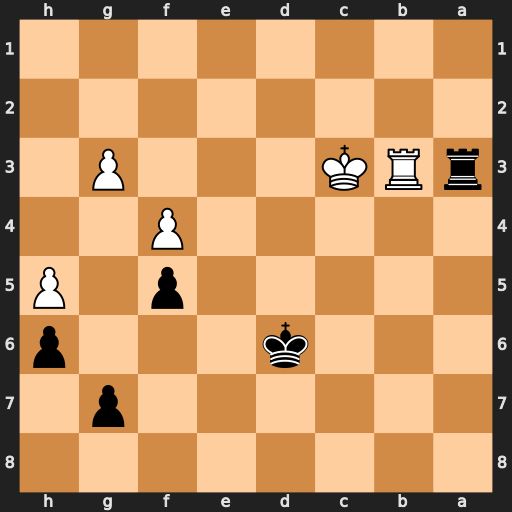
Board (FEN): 8/6p1/3k3p/5p1P/5P2/rRK3P1/8/8
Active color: b
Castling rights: -
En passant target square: -
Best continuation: Rxb3+ Kxb3 Kd5